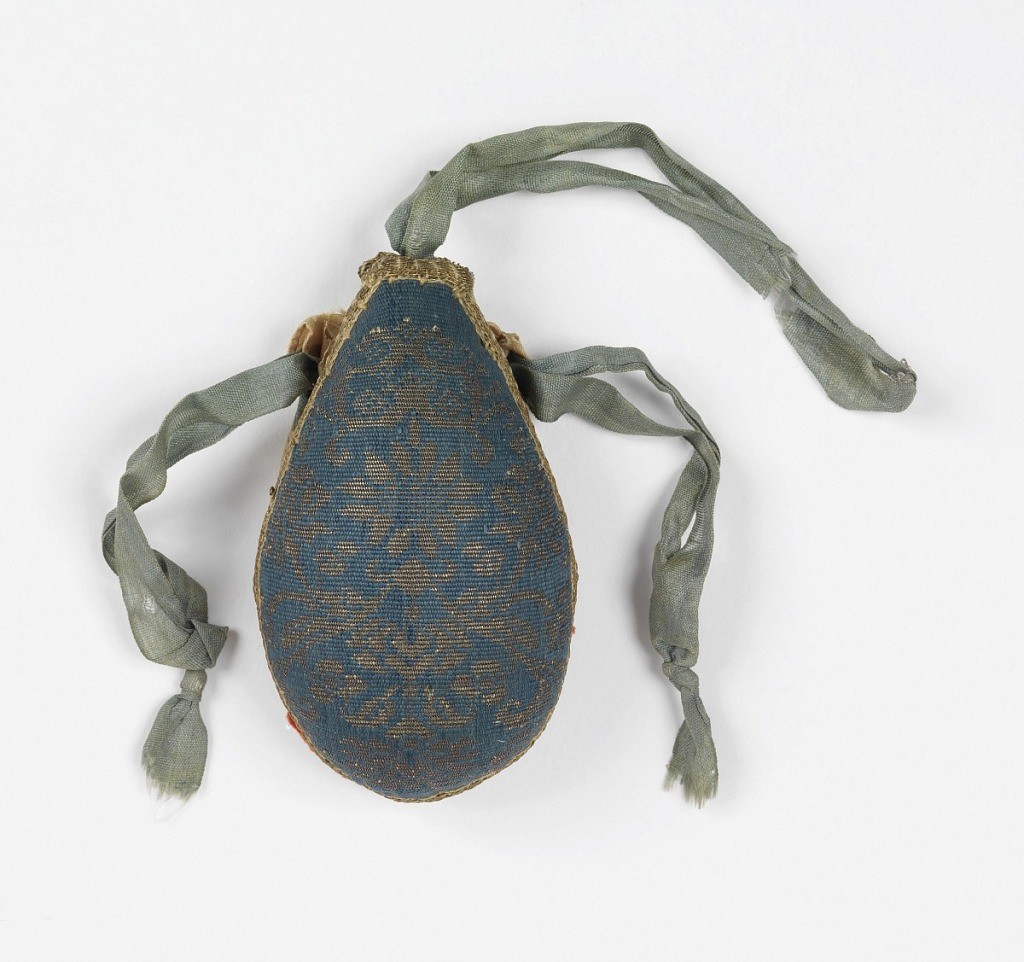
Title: Sewing case
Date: early 17th century
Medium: silk, metal, wool Technique: woven
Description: Small, egg-shaped case, flat on one side with a top of blue silk and metallic thread in a small stylized floral design. The back is faced with a fragment of patterned silk. Attached to this a small faded pink taffeta case with a drawstring closure. Case holds three pieces of bright red wool, probably for needles.